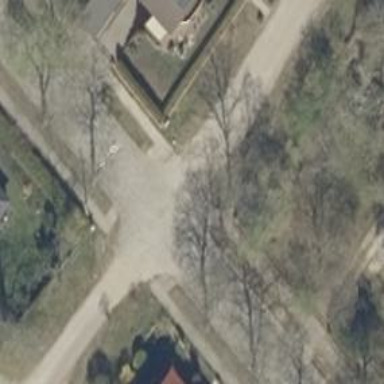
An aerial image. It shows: Unmarked road crossing.